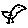
Label: bird